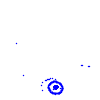
Particle: electron